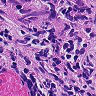
Metastatic tissue present: yes